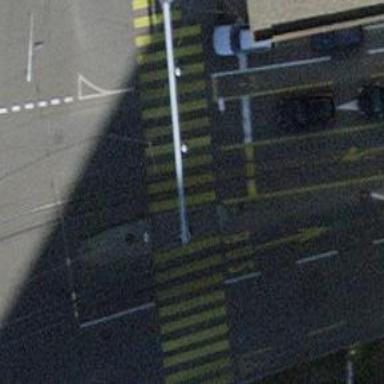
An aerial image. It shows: Asphalt footway with crossing equipped with traffic signals.